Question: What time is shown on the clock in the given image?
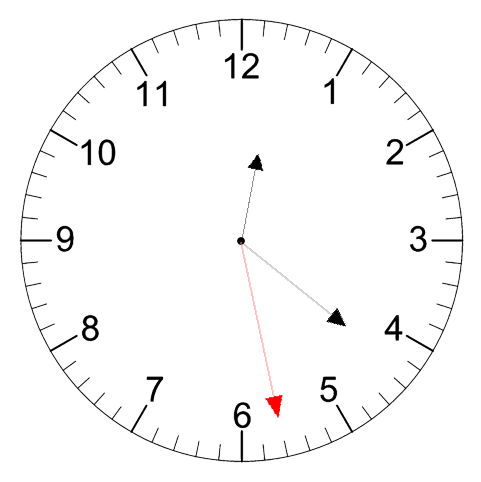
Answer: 12:21:28